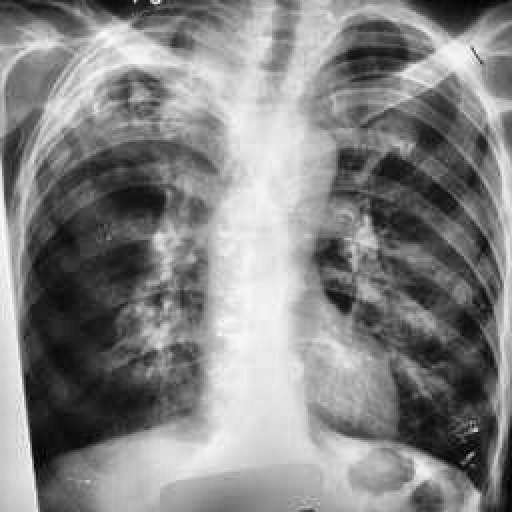
Finding: TUBERCULOSIS